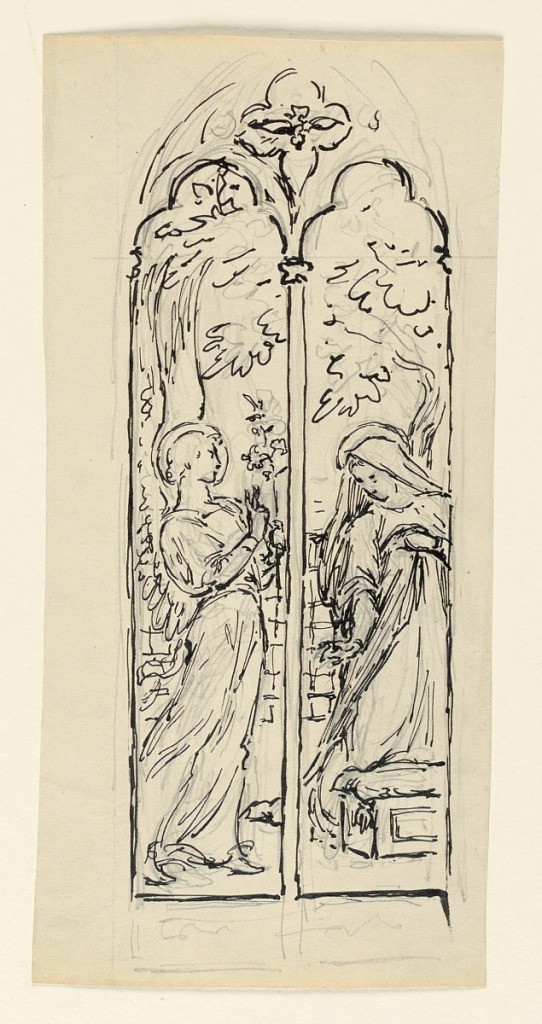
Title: Study for "The Annunciation"
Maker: Kenyon Cox, American, 1856–1919
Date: ca. 1905
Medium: Graphite, pen and ink on paper
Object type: Drawing
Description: Sketch of two window panels depicting the Annunciation; Left, a young figure is standing holding a lily, Right, the figure depicting the Virgin Mary is kneeling and a garden is shown in the background.